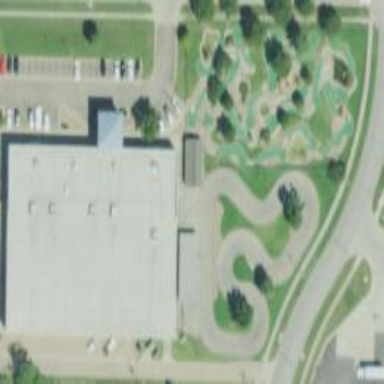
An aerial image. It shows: Building that houses bowling alley.